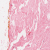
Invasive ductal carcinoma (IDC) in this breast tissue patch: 0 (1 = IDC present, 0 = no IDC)